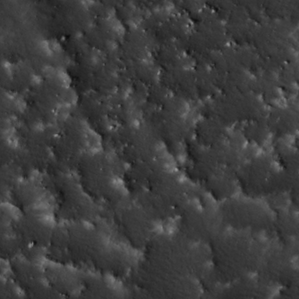
Label: non_frost